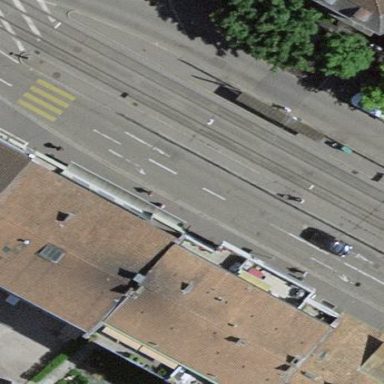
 specifically for trams. The platform has shelter."